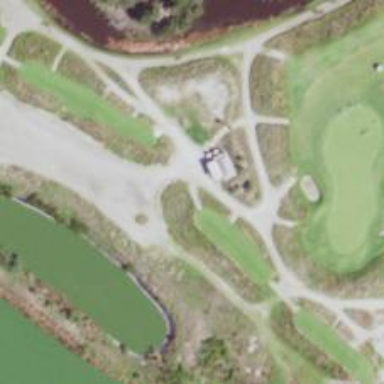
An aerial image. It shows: Pathway for golfing.